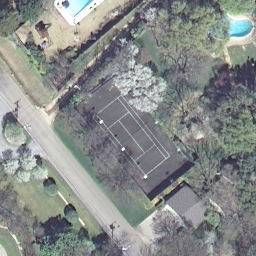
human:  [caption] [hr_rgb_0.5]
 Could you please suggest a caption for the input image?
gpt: There is a tennis court surrounded by some plants and houses .

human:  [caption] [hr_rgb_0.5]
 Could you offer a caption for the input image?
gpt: A tennis court is surrounded by some plants and houses .

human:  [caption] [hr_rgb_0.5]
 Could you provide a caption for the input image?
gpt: A tennis court with some plants and houses surrounded .

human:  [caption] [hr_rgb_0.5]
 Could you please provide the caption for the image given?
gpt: This is a tennis court surrounded by some plants .

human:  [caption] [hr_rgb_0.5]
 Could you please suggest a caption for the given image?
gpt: There is a tennis court surrounded by some plants and houses .